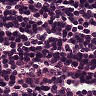
Metastatic tissue present: no